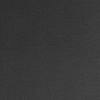
Atmospheric dust classification: not_dusty